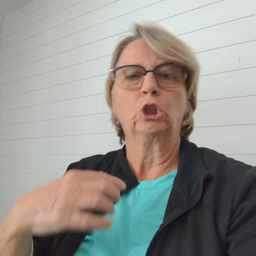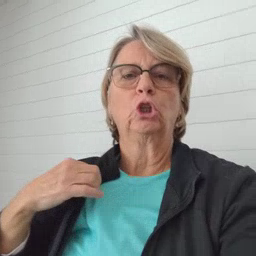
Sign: shirt